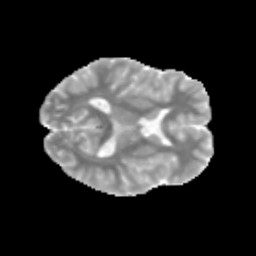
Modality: MD
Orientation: axial
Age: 13
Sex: male
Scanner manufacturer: siemens
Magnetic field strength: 3 T
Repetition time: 3.8 s
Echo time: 0.07 s